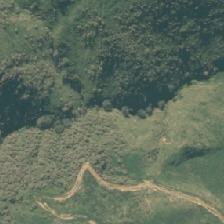
Land cover: grose_broom